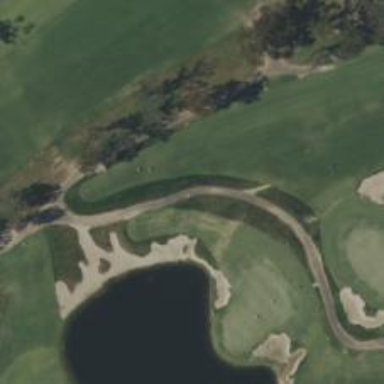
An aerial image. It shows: Path for golf carts.